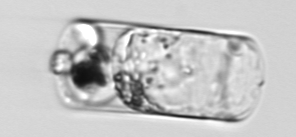
Label: Guinardia_flaccida